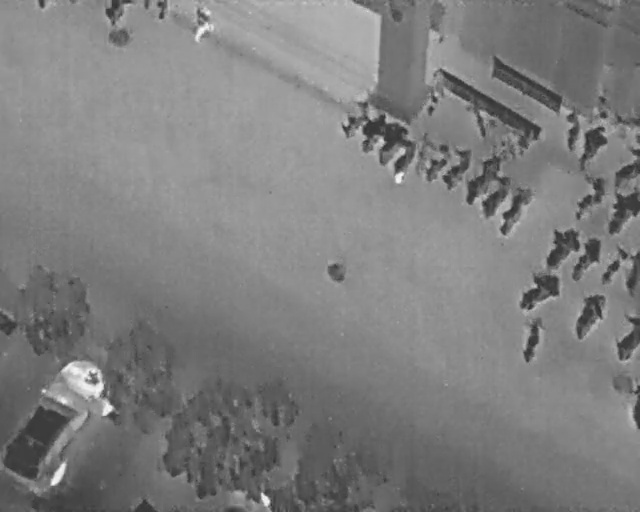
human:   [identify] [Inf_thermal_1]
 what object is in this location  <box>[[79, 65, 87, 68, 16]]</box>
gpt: <ref>1 medium bicycle at the right</ref>

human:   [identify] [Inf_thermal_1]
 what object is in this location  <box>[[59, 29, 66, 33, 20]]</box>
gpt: <ref>1 large bicycle at the center</ref>

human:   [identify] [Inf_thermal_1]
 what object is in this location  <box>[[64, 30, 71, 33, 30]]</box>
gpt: <ref>1 medium bicycle at the center</ref>

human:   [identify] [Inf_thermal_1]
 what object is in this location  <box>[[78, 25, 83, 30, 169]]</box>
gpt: <ref>1 medium bicycle at the top right</ref>

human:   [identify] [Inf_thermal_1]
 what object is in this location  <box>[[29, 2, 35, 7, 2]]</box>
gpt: <ref>1 large person at the top</ref>